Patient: sex M, age 71
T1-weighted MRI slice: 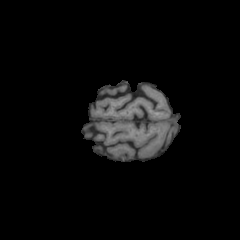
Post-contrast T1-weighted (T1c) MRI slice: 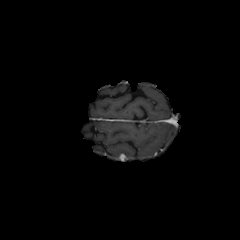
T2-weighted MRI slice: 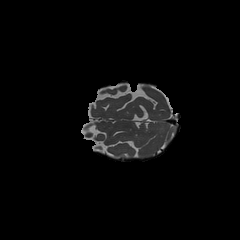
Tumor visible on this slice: no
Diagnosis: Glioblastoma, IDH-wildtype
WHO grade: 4